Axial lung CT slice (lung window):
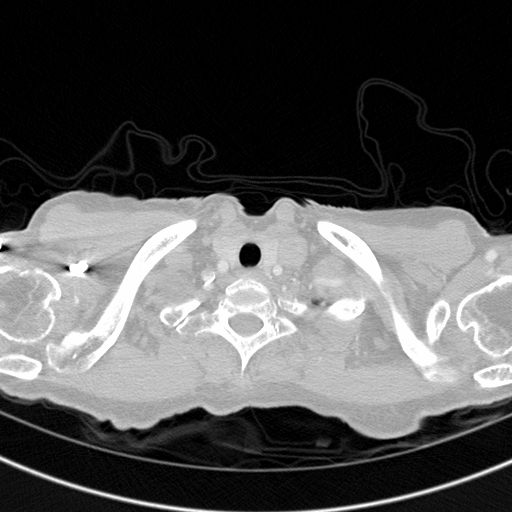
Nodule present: no